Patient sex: M
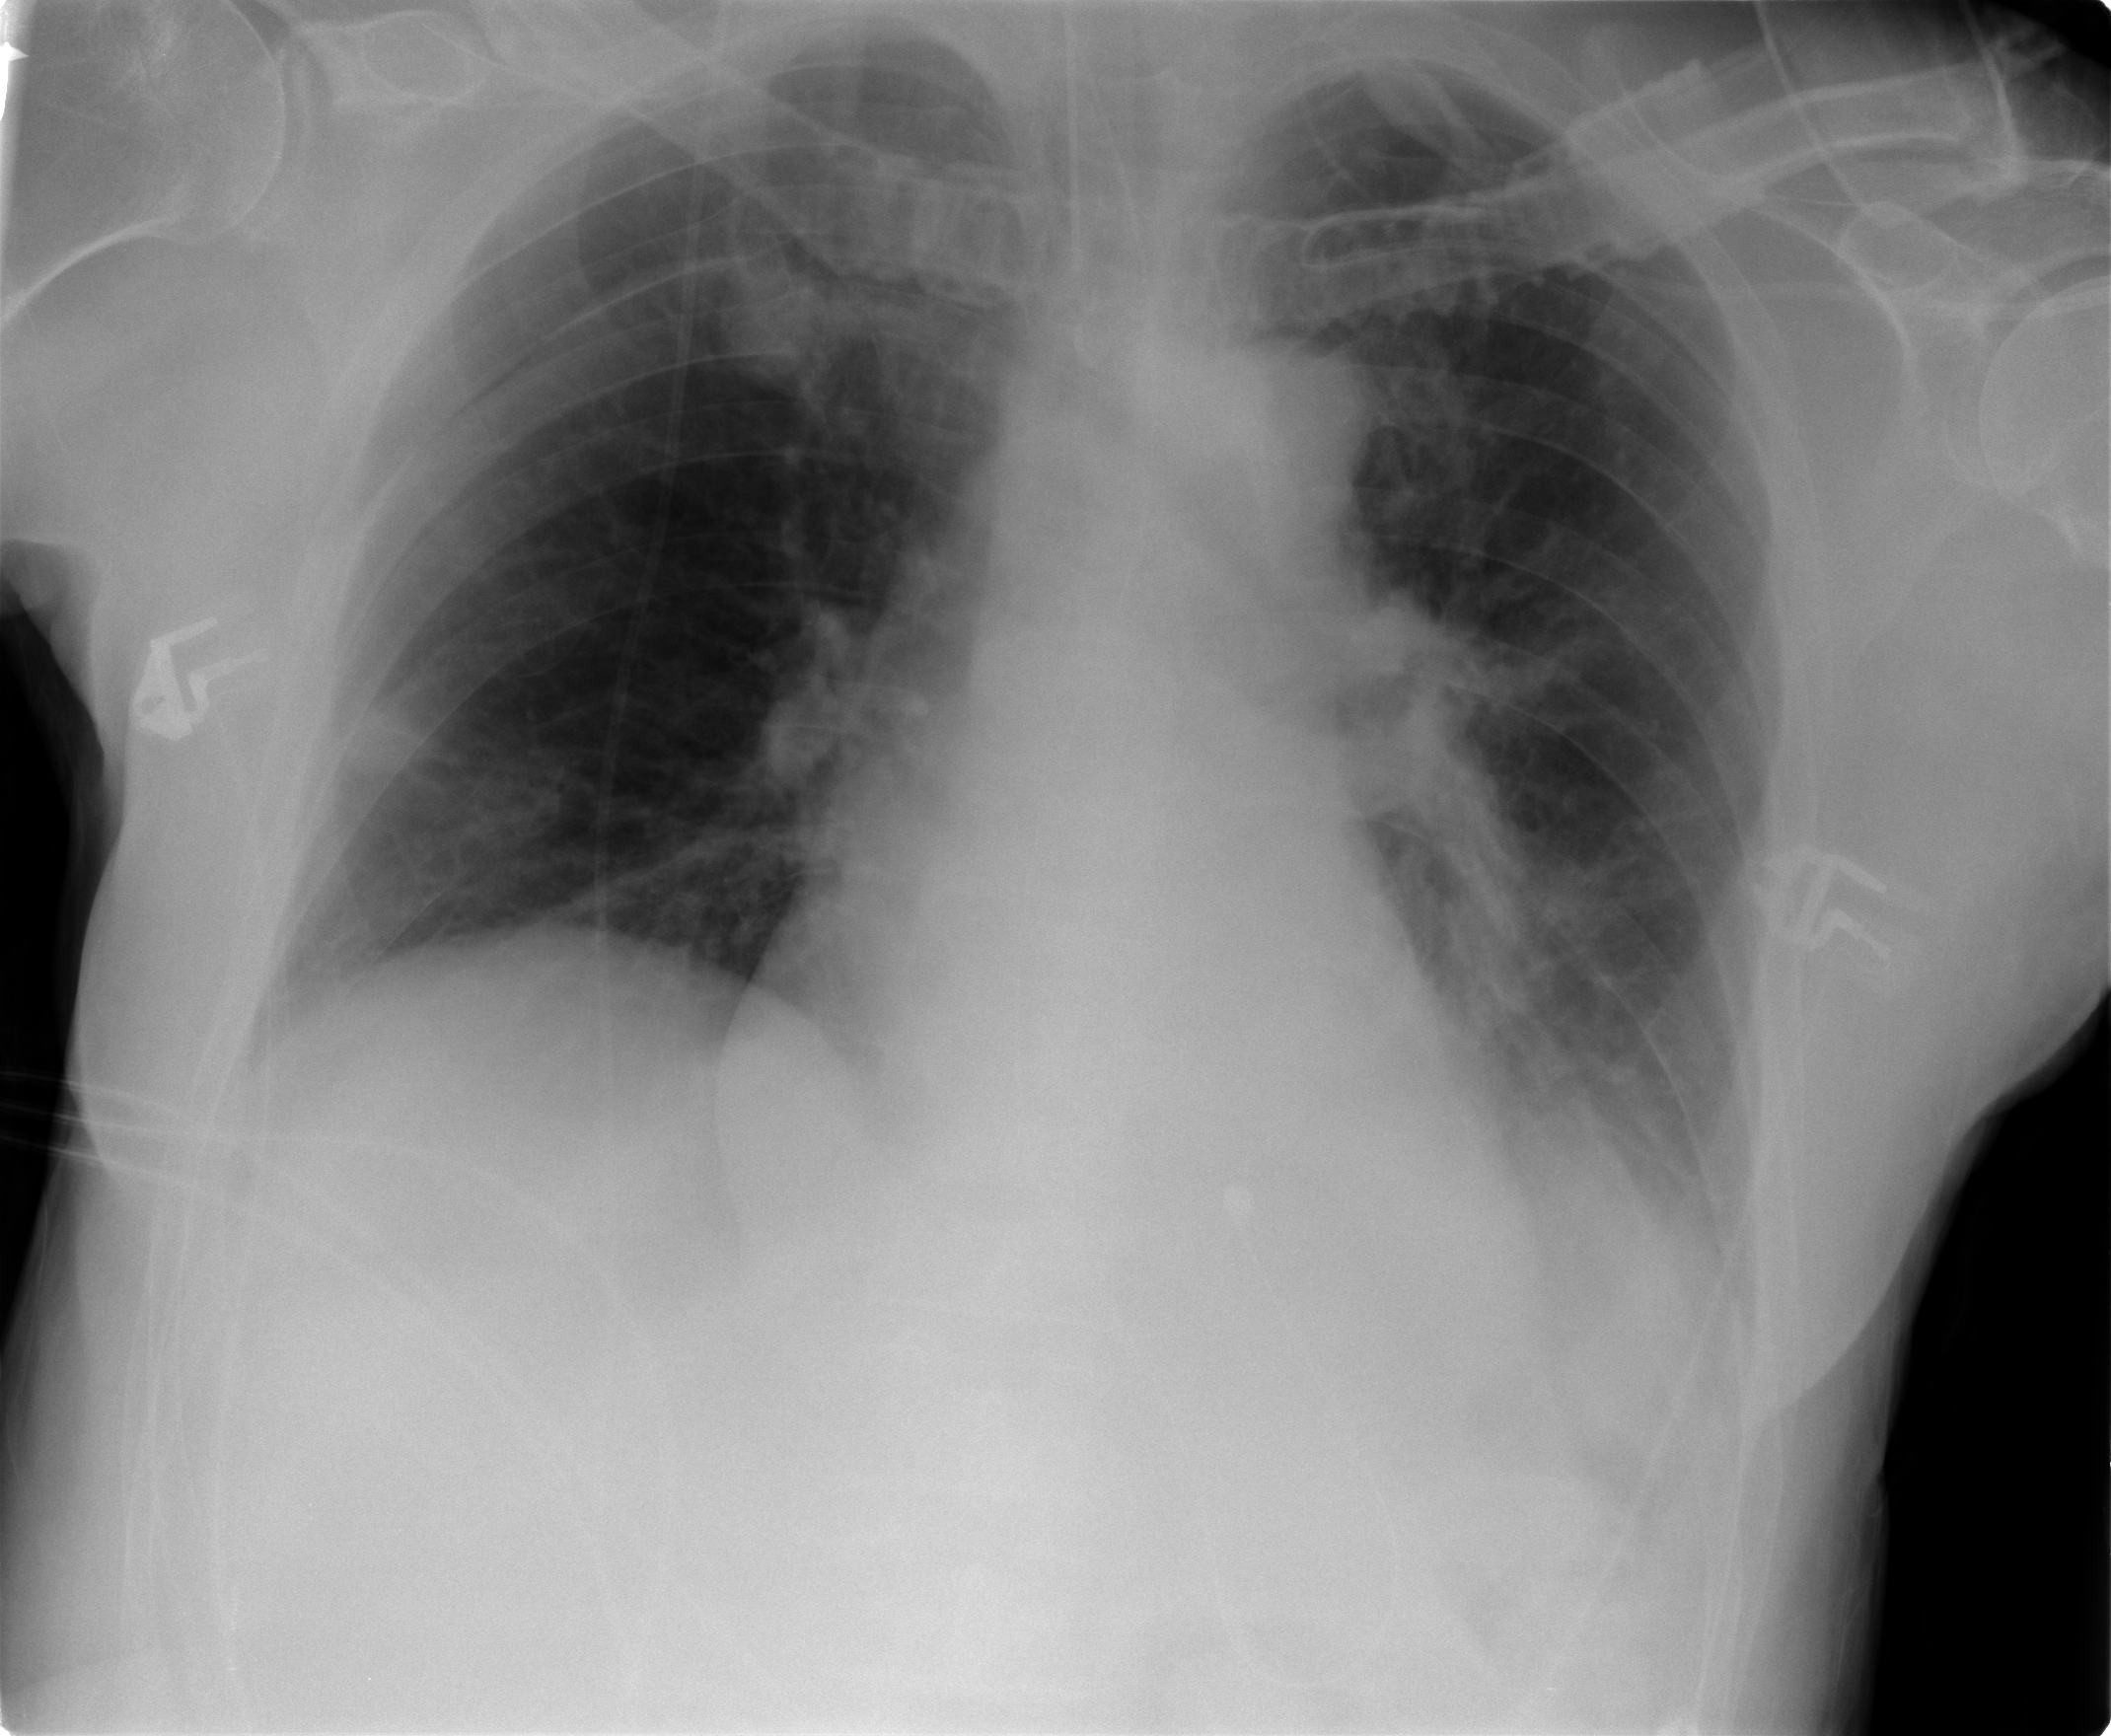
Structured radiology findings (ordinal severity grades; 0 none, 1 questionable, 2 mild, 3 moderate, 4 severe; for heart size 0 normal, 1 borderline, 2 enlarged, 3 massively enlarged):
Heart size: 0
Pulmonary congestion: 1
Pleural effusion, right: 0
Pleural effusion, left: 2
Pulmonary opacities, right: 0
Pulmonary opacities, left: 0
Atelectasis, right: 2
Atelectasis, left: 2